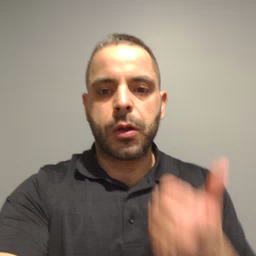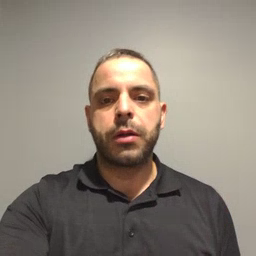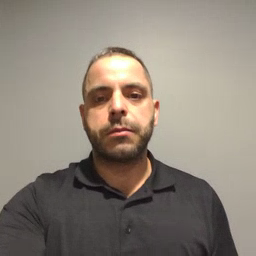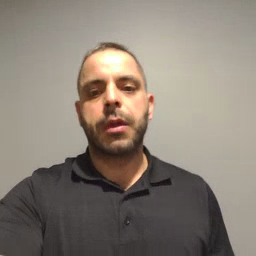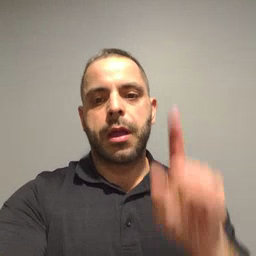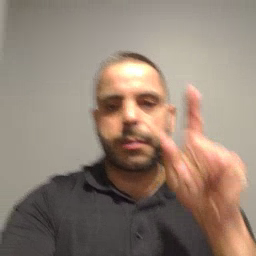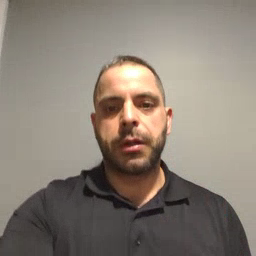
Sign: up